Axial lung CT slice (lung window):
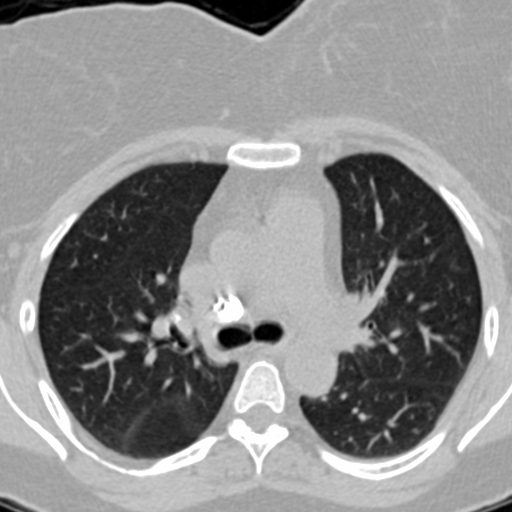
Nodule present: no